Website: home-depot
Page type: review-order
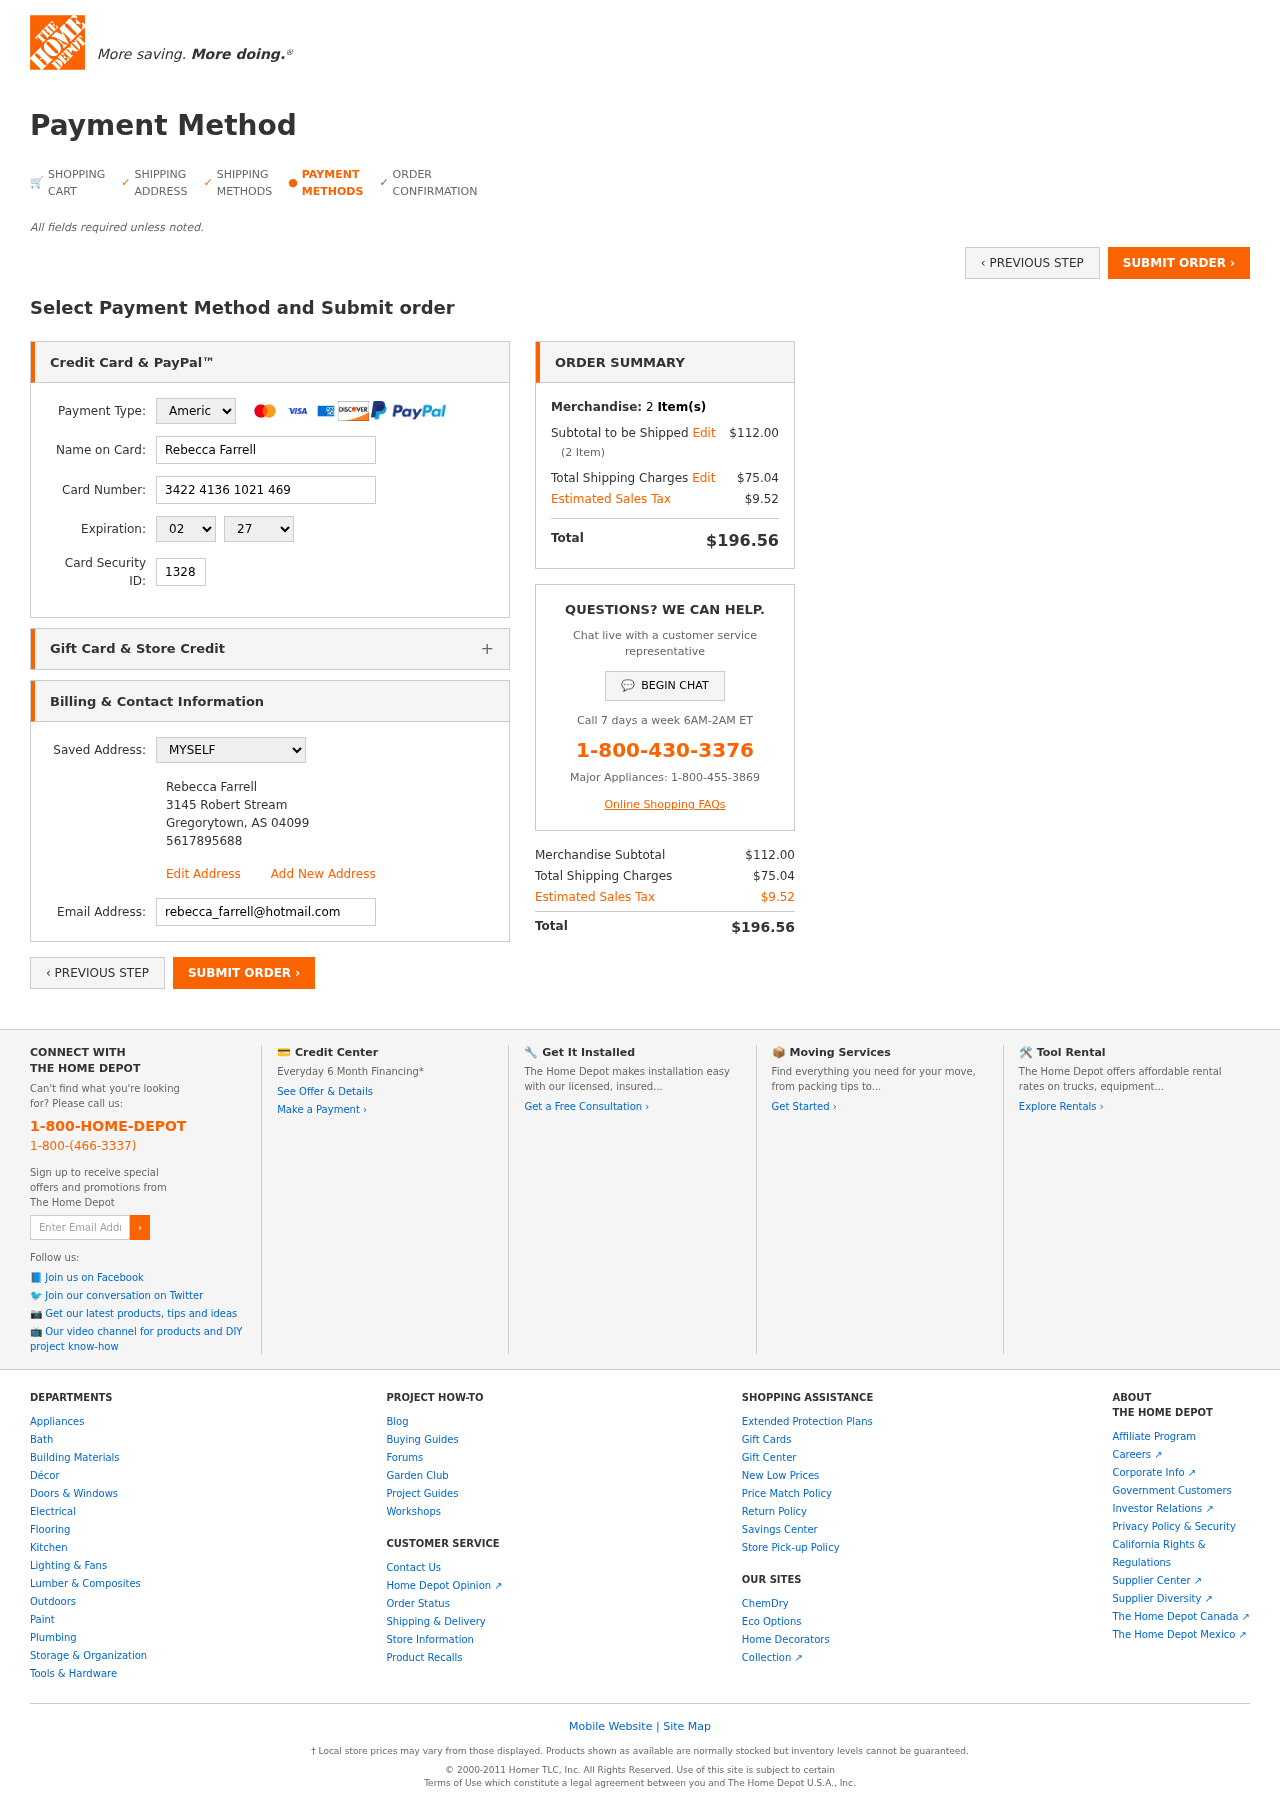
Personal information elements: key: PII_CARD_CVV
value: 1328
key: PII_CARD_EXPIRY_MONTH
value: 02
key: PII_CARD_EXPIRY_YEAR
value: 27
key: PII_CARD_NUMBER
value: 3422 4136 1021 469
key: PII_CARD_TYPE
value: American Express
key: PII_EMAIL
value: rebecca_farrell@hotmail.com
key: PII_FULLNAME
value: Rebecca Farrell
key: PII_FULLNAME2
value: Rebecca Farrell
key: PII_STREET2
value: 3145 Robert Stream
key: PII_CITY2
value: Gregorytown
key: PII_STATE_ABBR2
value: AS
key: PII_POSTCODE2
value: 04099
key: PII_PHONE2
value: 5617895688
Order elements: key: ORDER_NUM_ITEMS
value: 2
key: ORDER_SUBTOTAL
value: $112.00
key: ORDER_NUM_ITEMS2
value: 2
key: ORDER_SHIPPING_COST
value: $75.04
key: ORDER_TAX
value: $9.52
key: ORDER_TOTAL
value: $196.56
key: ORDER_SUBTOTAL2
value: $112.00
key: ORDER_SHIPPING_COST2
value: $75.04
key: ORDER_TAX2
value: $9.52
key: ORDER_TOTAL2
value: $196.56